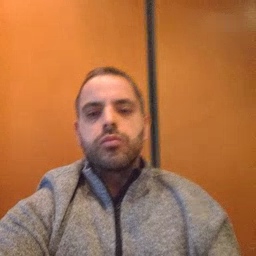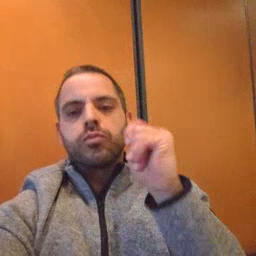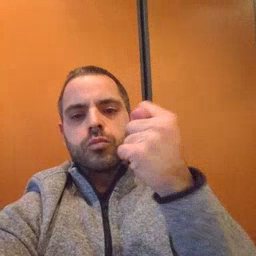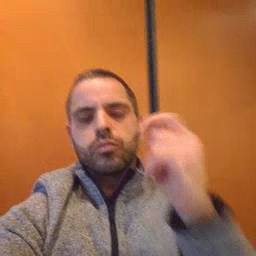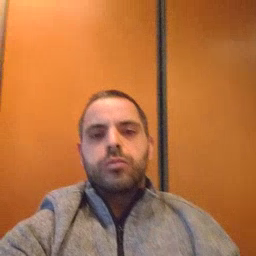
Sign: toy